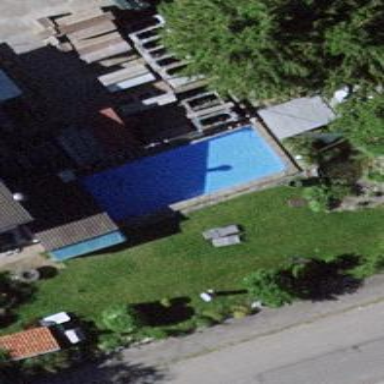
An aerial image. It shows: Swimming pool located in leisure land.